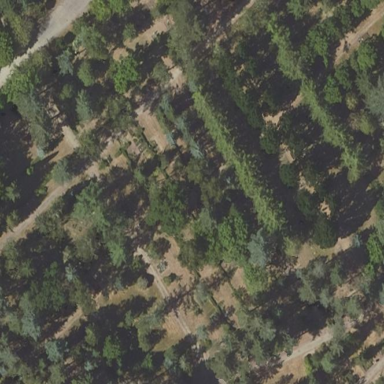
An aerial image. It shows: Grave yard.